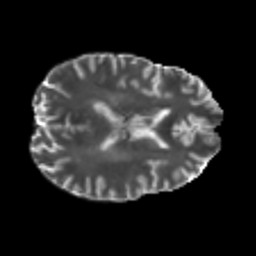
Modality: T2w
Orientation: axial
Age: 33
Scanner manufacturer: philips
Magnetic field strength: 3 T
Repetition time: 8.6 s
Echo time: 0.127 s